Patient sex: M
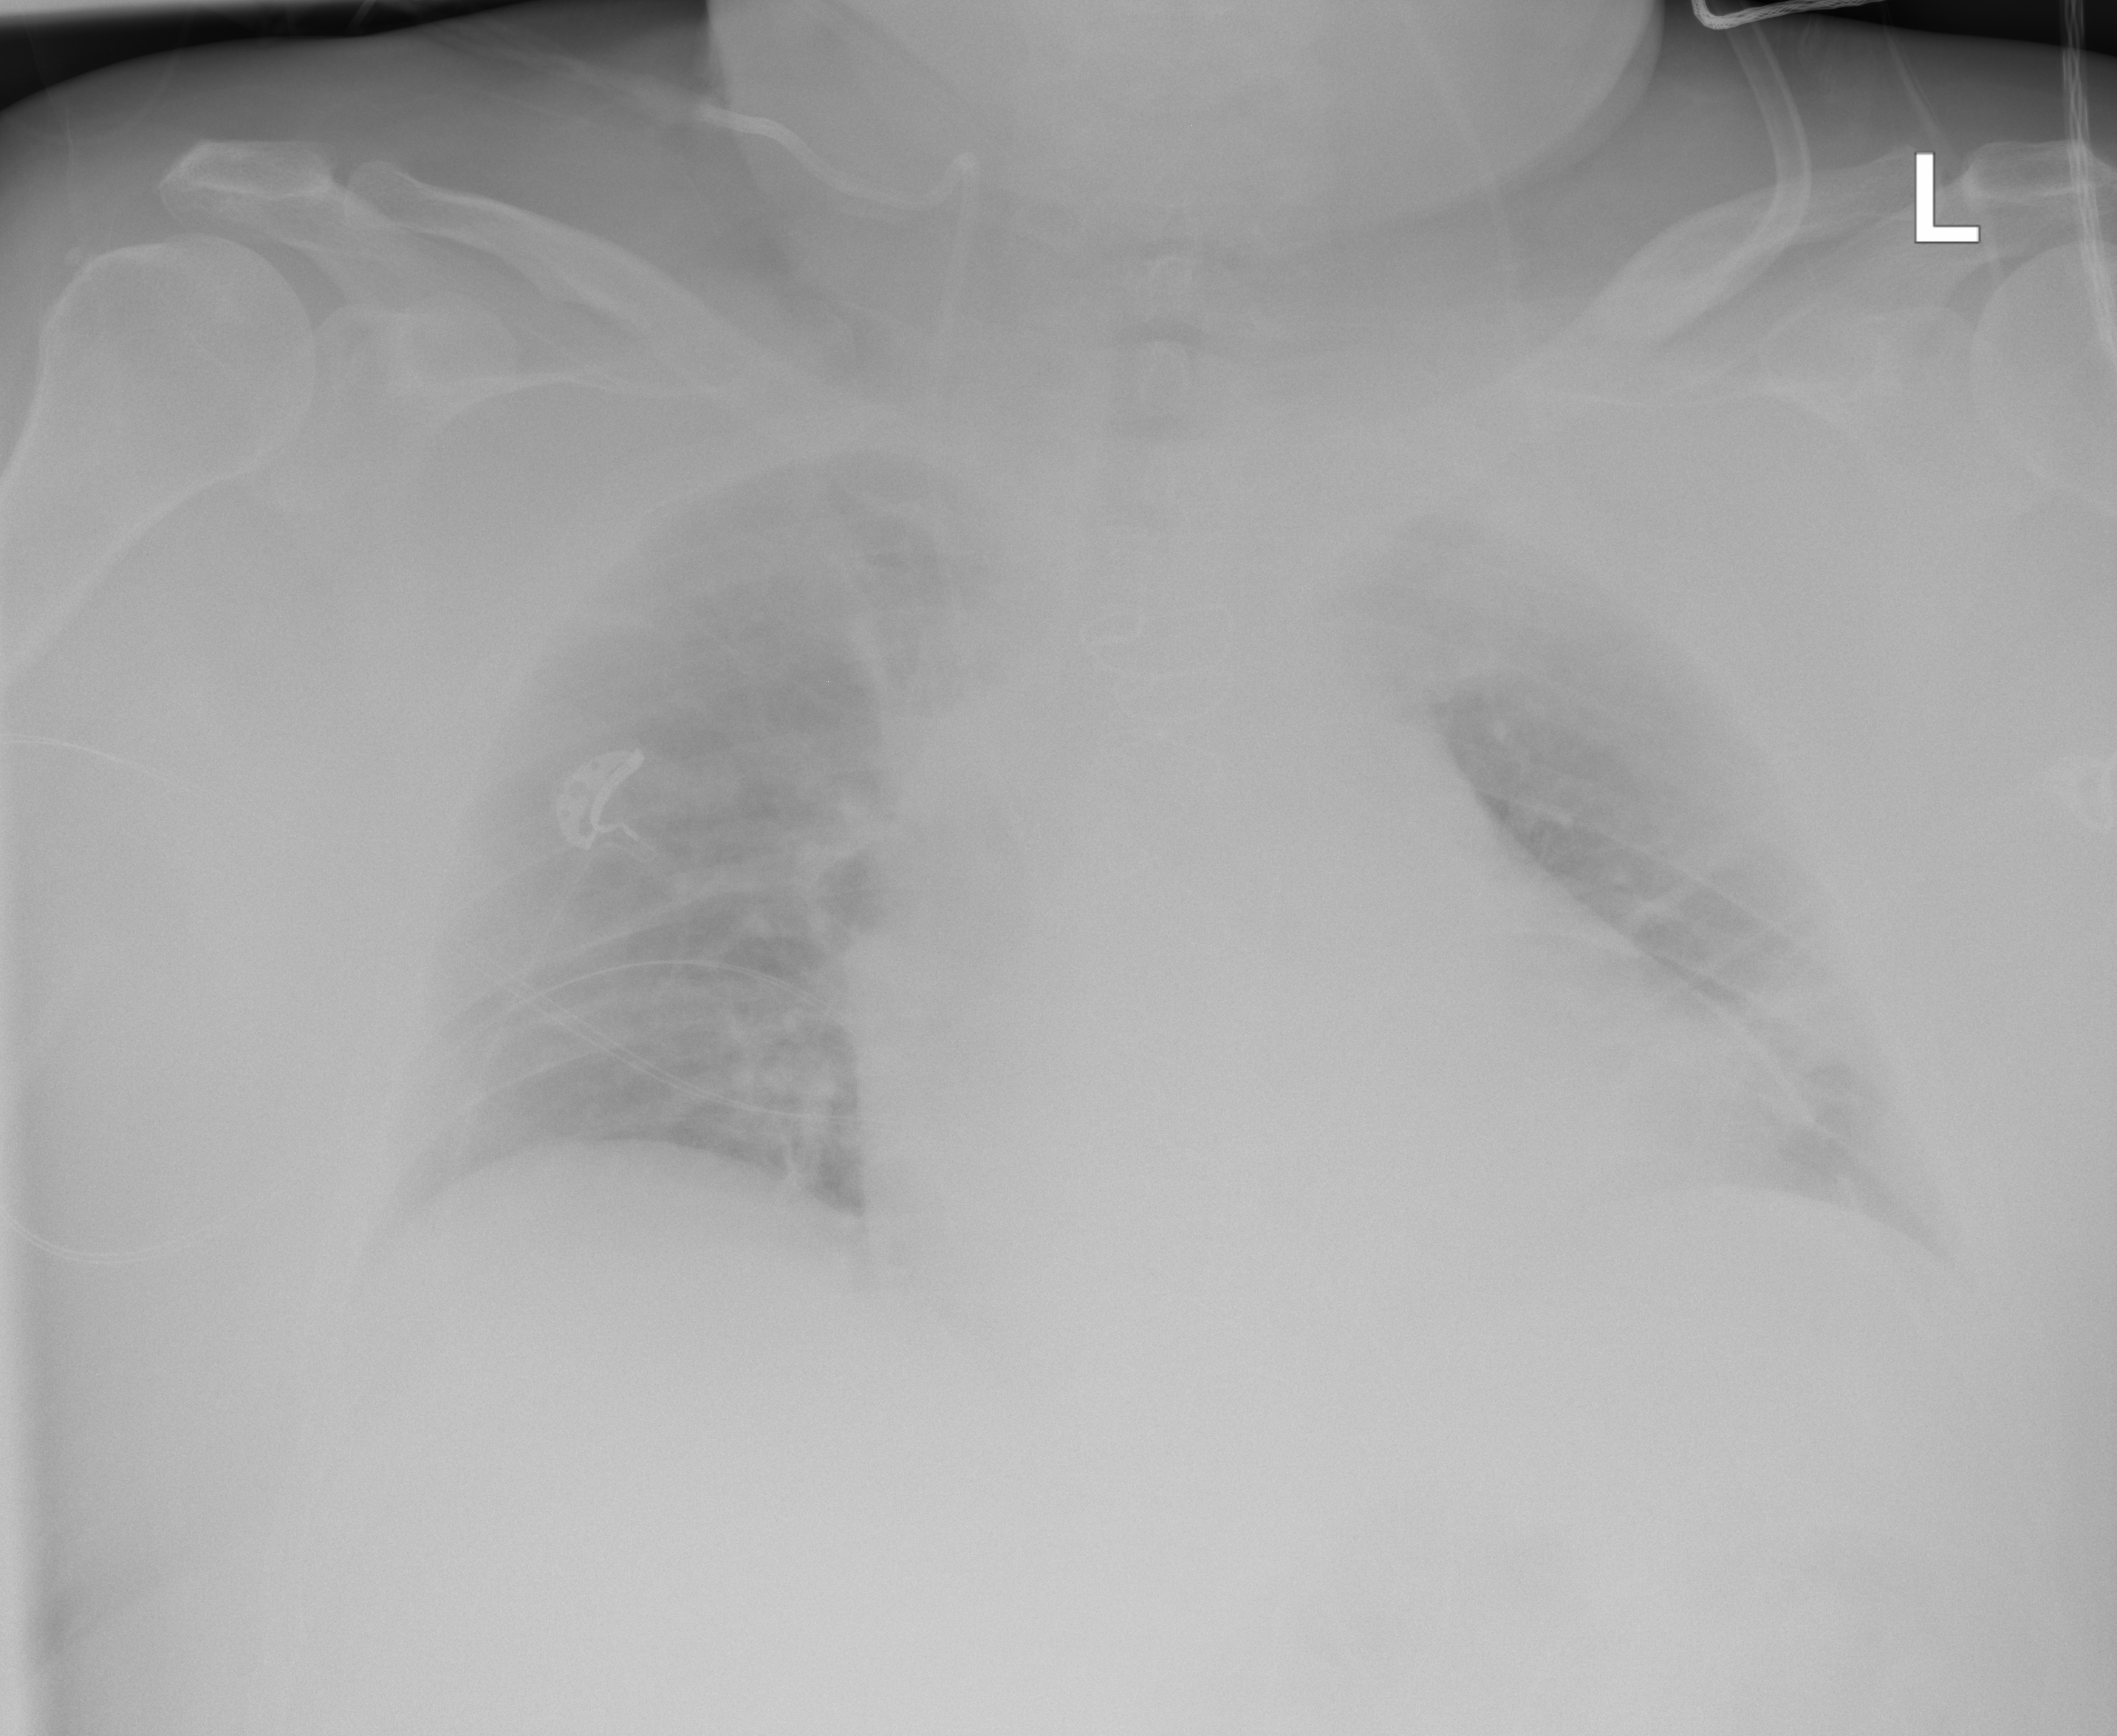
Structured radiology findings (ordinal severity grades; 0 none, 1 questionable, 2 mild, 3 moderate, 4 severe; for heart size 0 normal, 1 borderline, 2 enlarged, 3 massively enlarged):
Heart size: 0
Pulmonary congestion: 0
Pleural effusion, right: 2
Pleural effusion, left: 2
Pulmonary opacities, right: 0
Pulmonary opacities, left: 0
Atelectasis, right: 0
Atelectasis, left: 2